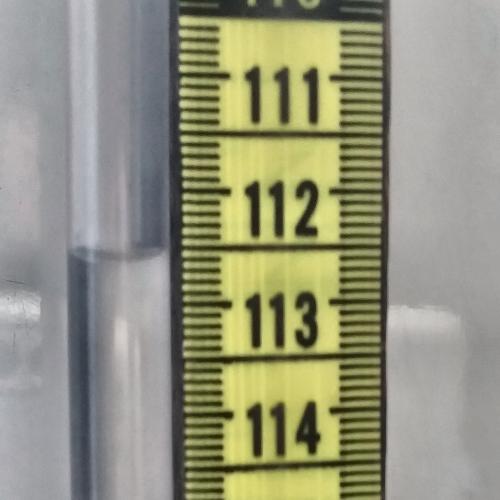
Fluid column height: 112.5 cm